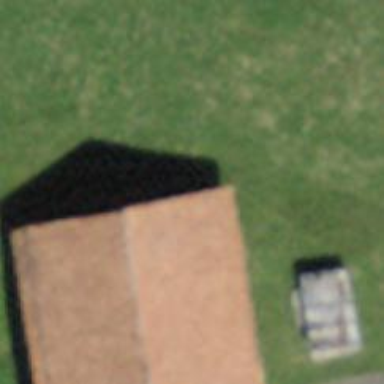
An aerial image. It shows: Rural barn.